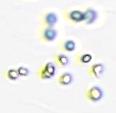
Label: Phaeocystis